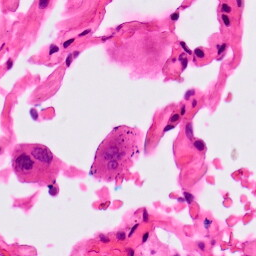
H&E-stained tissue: Lung